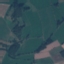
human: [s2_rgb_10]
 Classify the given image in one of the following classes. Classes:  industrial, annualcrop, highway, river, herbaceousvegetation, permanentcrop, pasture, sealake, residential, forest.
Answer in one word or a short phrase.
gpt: Pasture